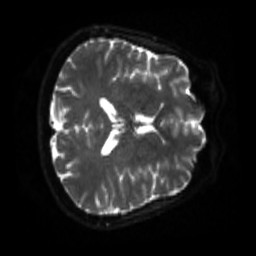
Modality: sbref
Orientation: axial
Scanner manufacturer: siemens
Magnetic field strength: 3 T
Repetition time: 4 s
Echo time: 0.0594 s